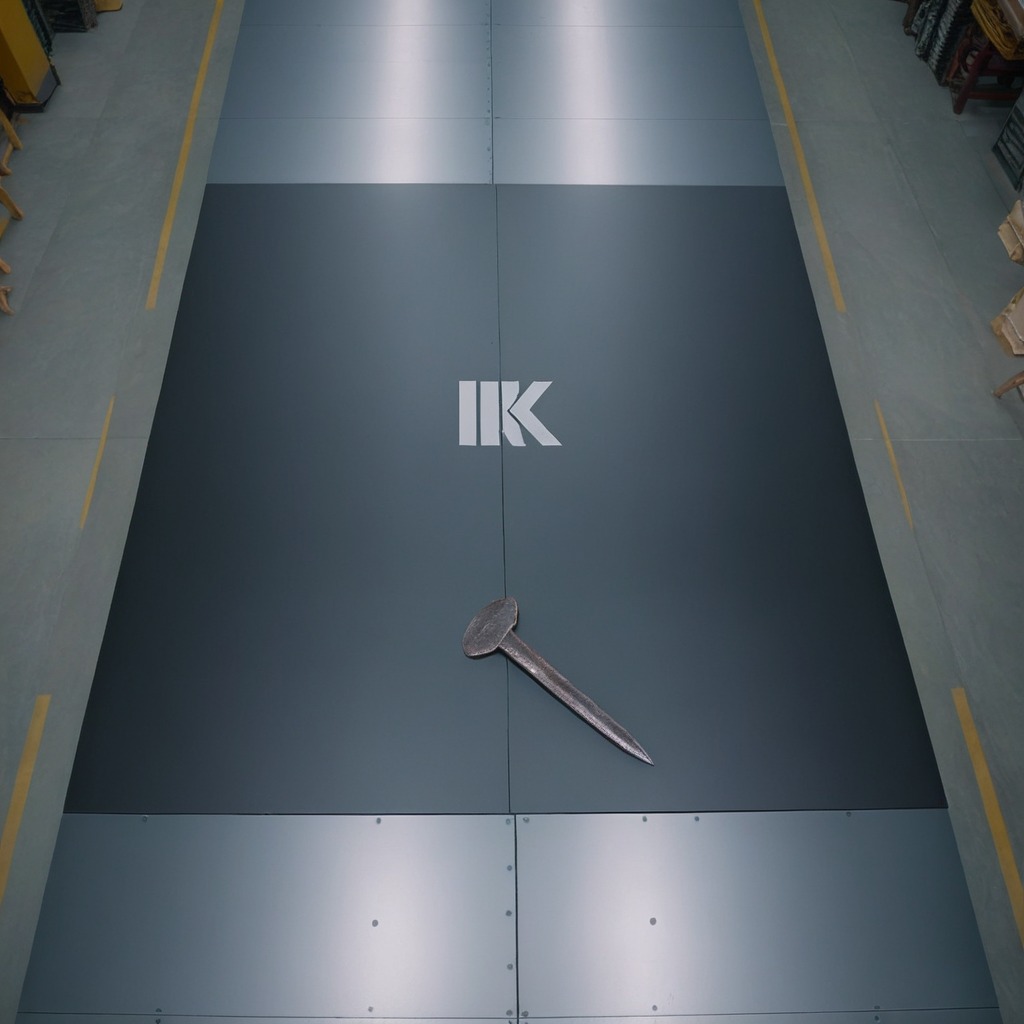
An iron nail is lying on the toolbox surface in an airplane hangar workshop 8K.